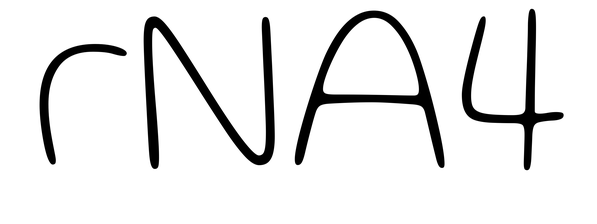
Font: Gluten_Thin